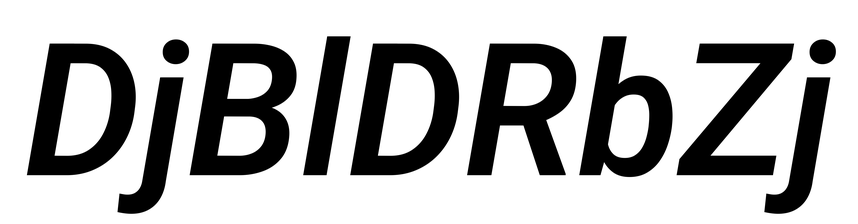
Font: Roboto-Italic_SemiBold_Italic